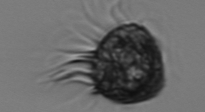
Label: Ciliophora